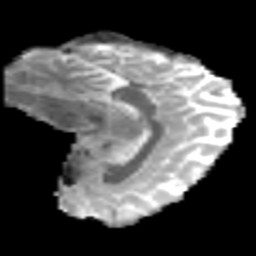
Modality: MD
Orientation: sagittal
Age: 18
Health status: ill
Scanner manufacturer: philips
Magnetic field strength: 3 T
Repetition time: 9 s
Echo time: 0.127 s